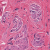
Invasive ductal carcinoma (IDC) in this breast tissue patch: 0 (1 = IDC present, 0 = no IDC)